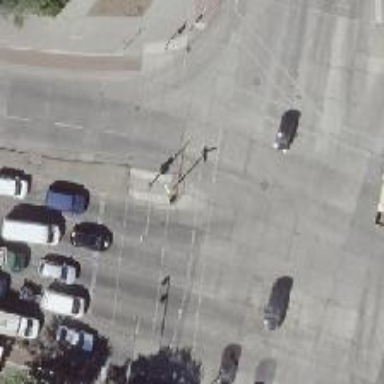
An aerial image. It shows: Road crossing with traffic signals.